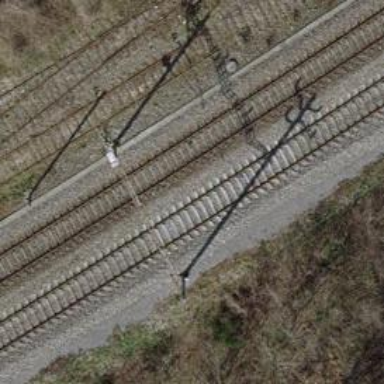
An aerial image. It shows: Catenary mast for power lines.